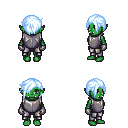
a pixel art fantasy rpg character, female body template, orc, green skin, steel chest armor, metal pants, white cyan pixie cut hairstyle, metal gloves, four views (front, back, left, right), 2x2 character sprite sheet, small pixel art, hard edges, no anti-aliasing